【题型】解答题　【知识点】立体几何　【难度】hard
如图，在四棱锥 $P-ABCD$ 中，$AD // BC, \angle ADC = \angle PAB = \frac{\pi}{2}, BC = CD = \frac{1}{2}AD, E$ 为棱 $AD$ 的中点，异面直线 $PA$ 与 $CD$ 所成角的大小为 $\frac{\pi}{2}$.

(1) 求证：$CD // $ 平面 $PBE$；

(2) 若二面角 $P-CD-A$ 的大小为 $\frac{\pi}{4}$，求直线 $PA$ 与平面 $PCE$ 所成角的正弦值.
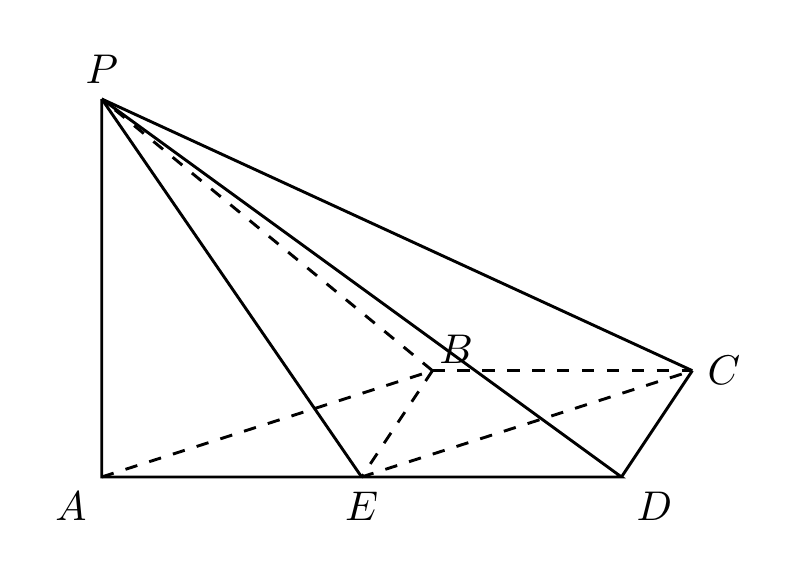
【解答】
答案 (1) 证明见解析

(2) $\frac{1}{3}$

知识点 证明线面平行、证明线面垂直、求线面角、线面角的向量求法

分析 (1) 根据线面平行的判定定理证明即可；

(2) 解法一：分析可知 $\angle PDA$ 是二面角 $P-CD-A$ 的平面角，以 $A$ 为坐标原点，平行于 $CD$ 的直线为 $x$ 轴，$AD$ 所在直线为 $y$ 轴，$AP$ 所在直线为 $z$ 轴，建立空间直角坐标系，利用空间向量法可求得直线 $PA$ 与平面 $PCE$ 所成角的正弦值；解法二：过 $A$ 作 $AH \perp CE$，交 $CE$ 的延长线于 $H$，连接 $PH$，再过 $A$ 作 $AI \perp PH$，交 $PH$ 于 $I$，结合线面垂直的性质定理和判定定理可知 $\angle API$ 即为直线 $PA$ 与平面 $PCE$ 的所成角，求正弦值即可.

详解 (1) 因为 $AD // BC, BC = \frac{1}{2}AD, E$ 为棱 $AD$ 的中点，

所以 $BC // ED$ 且 $BC = ED$，所以四边形 $BCDE$ 是平行四边形.

所以 $CD // BE$，又 $BE \subset$ 平面 $PBE, CD \not\subset$ 平面 $PBE$ 上，

由线面平行的判定定理知，$CD // $ 平面 $PBE$.

(2) 解法一：因为 $\angle PAB = \frac{\pi}{2}$，即 $PA \perp AB$，且异面直线 $PA$ 与 $CD$ 所成的角为 $\frac{\pi}{2}$，即 $PA \perp CD$，

又 $AB \cap CD = M, AB, CD \subset$ 平面 $ABCD, AP \perp$ 平面 $ABCD$，

又 $CD \perp AD$，由三垂线定理可得 $CD \perp PD$，

因此 $\angle PDA$ 是二面角 $P-CD-A$ 的平面角，$\angle PDA = \frac{\pi}{4}$，所以 $PA = AD$，

不妨设 $AD = 2a$，则 $BC = CD = \frac{1}{2}AD = a$，

以 $A$ 为坐标原点，平行于 $CD$ 的直线为 $x$ 轴，$AD$ 所在直线为 $y$ 轴，$AP$ 所在直线为 $z$ 轴，建立如图所示的空间直角坐标系，

所以 $P(0, 0, 2a), E(0, a, 0), C(-a, 2a, 0)$，（其中 $a > 0$），

则 $\overrightarrow{EC} = (-a, a, 0), \overrightarrow{PE} = (0, a, -2a), \overrightarrow{AP} = (0, 0, 2a)$，

设平面 $PCE$ 的一个法向量为 $\vec{n} = (x, y, z)$，

则 $\begin{cases} \vec{n} \cdot \overrightarrow{PE} = 0 \\ \vec{n} \cdot \overrightarrow{EC} = 0 \end{cases}$，可得 $\begin{cases} y - 2z = 0 \\ -x + y = 0 \end{cases}$，

令 $y = 2$，则 $x = 2, z = 1$，可得 $\vec{n} = (2, 2, 1)$，

设直线 $PA$ 与平面 $PCE$ 所成角为 $\theta$，

则 $\sin \theta = |\cos \langle \overrightarrow{AP}, \vec{n} \rangle| = \frac{|\overrightarrow{AP} \cdot \vec{n}|}{|\overrightarrow{AP}||\vec{n}|} = \frac{2}{3 \times 2} = \frac{1}{3}$，

即直线 $PA$ 与平面 $PCE$ 所成角的正弦值为 $\frac{1}{3}$.

解法二：过 $A$ 作 $AH \perp CE$，交 $CE$ 的延长线于 $H$，连接 $PH$，

由（1）知：$CD // BE$，

因为 $PA \perp CD$，所以 $PA \perp BE$，

因为 $\angle ADC = \angle PAB = \frac{\pi}{2}$，即 $PA \perp AB$，

又 $AB \cap BE = B, AB, BE \subset$ 平面 $ABCD$，所以 $PA \perp$ 平面 $ABCD$，

因为 $CE \subset$ 平面 $ABCD$，所以 $PA \perp CE$，

又 $AH$ 是 $PH$ 在平面 $ABCD$ 上的射影，由三垂线定理知，$PH \perp CE$，

又 $PA \cap PH = P$，所以 $CE \perp$ 平面 $PAH$，

再过 $A$ 作 $AI \perp PH$，交 $PH$ 于 $I$，

因为 $CE \perp$ 平面 $PAH, AI \subset$ 平面 $PAH$，所以 $AI \perp CE$，

又 $PH \cap CE = H$，所以 $AI \perp$ 平面 $PCE$，所以 $\angle API$ 即为直线 $PA$ 与平面 $PCE$ 的所成角，

因为 $CD \perp AD, PA \perp$ 平面 $ABCD$，由三垂线定理 $CD \perp PD$，

因此 $\angle PDA$ 是二面角 $P-CD-A$ 的平面角，$\angle PDA = \frac{\pi}{4}$，

设 $BC = CD = \frac{1}{2}AD = x (x > 0)$，则 $AD = PA = 2x$，

因为 $BC = CD, CD \perp AD$，所以四边形 $BCDE$ 为正方形，

所以 $\angle CED = \angle AEH = \frac{\pi}{4}$，

所以 $AH = \frac{\sqrt{2}}{2}x$，所以 $\tan \angle API = \tan \angle APH = \frac{AH}{PA} = \frac{\frac{\sqrt{2}}{2}x}{2x} = \frac{\sqrt{2}}{4}$，

所以 $\sin \angle API = \frac{1}{3}$，

即直线 $PA$ 与平面 $PCE$ 所成角的正弦值为 $\frac{1}{3}$.
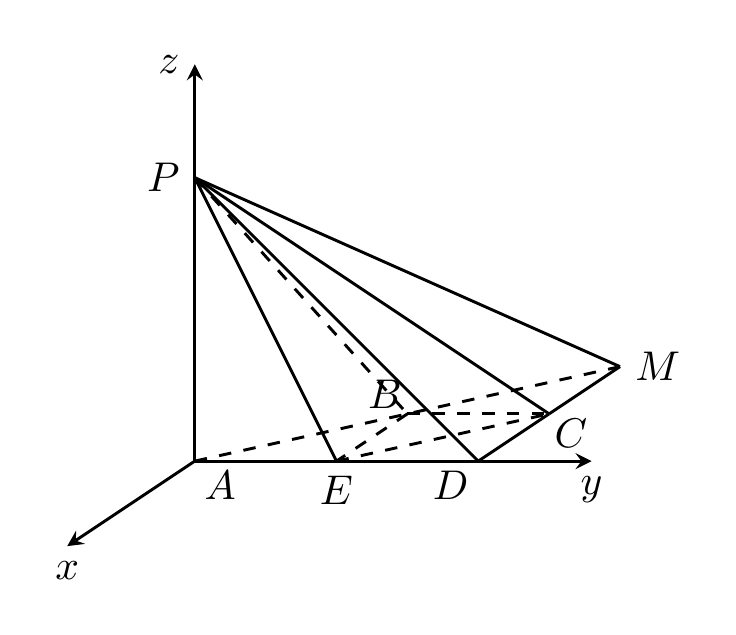
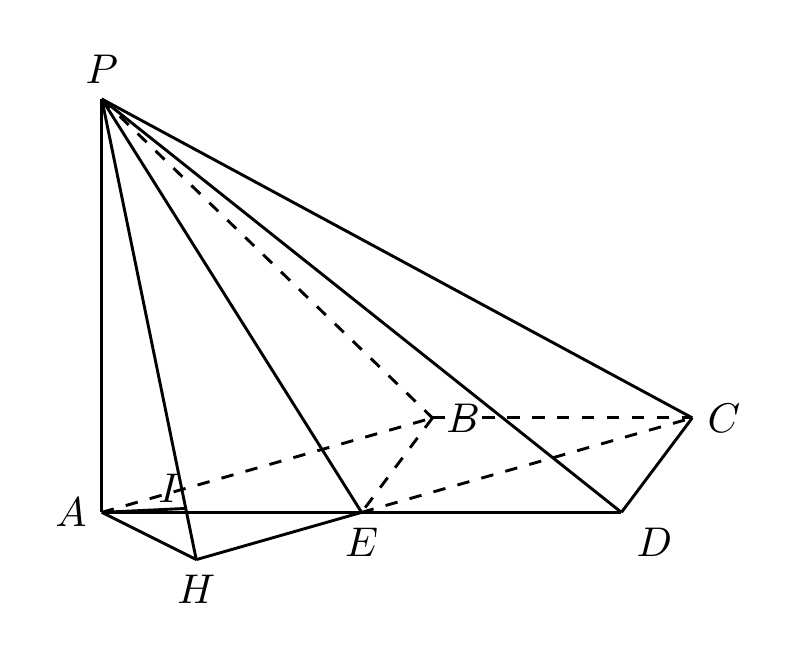